Field crop: tomato
Growth stage: 1
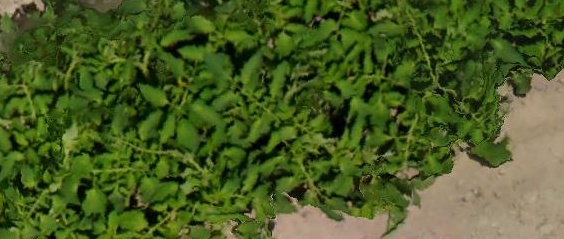
Species: tomato